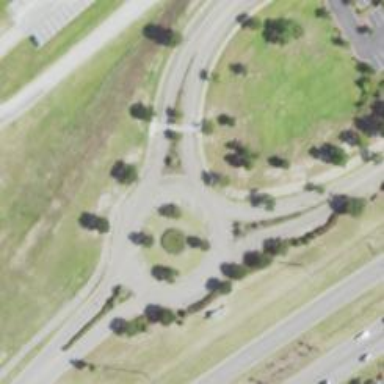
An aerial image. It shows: Residential road with roundabout.